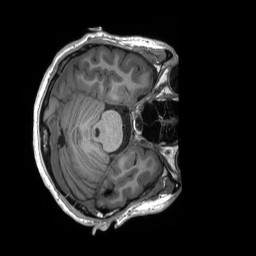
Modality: T1w
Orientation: axial
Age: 18
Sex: male
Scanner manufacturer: siemens
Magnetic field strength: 3 T
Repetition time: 2.3 s
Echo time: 0.00232 s